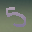
Label: 5